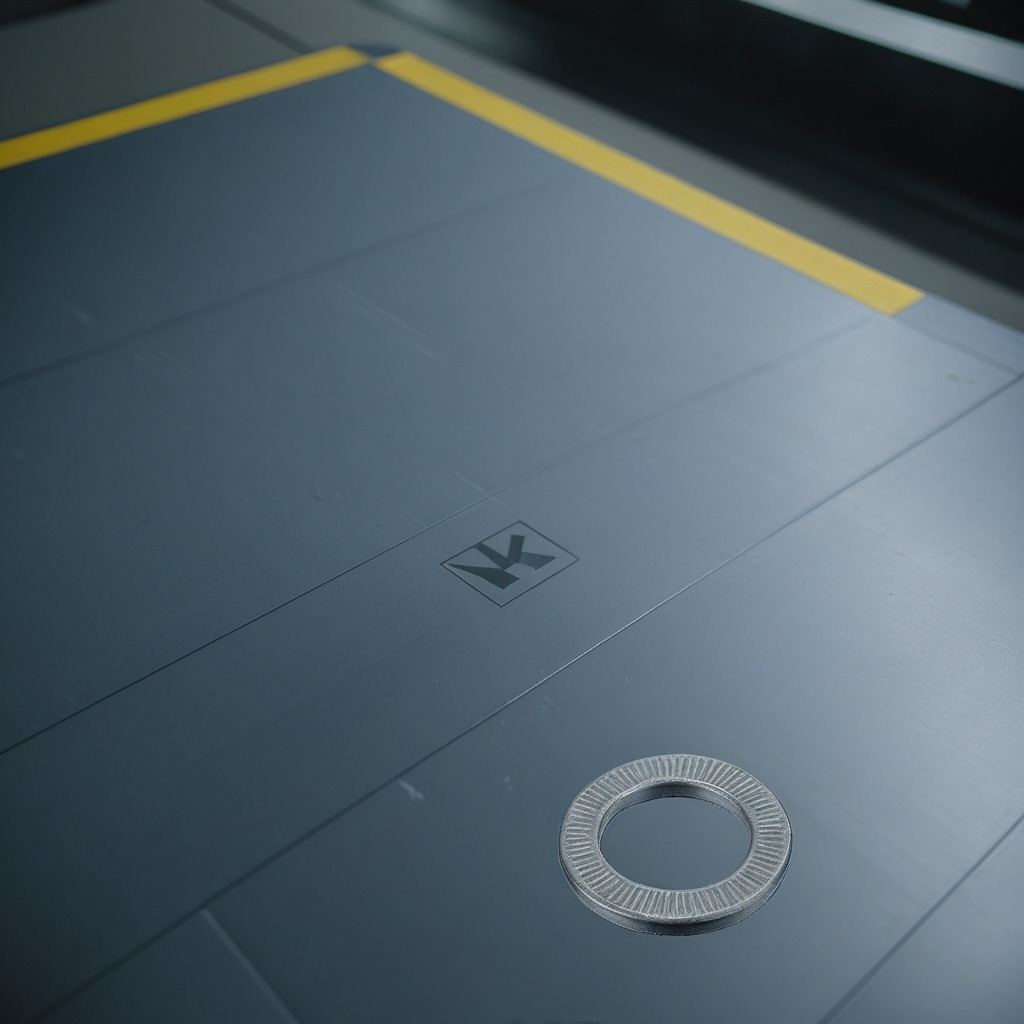
A flat metal washer is lying on the toolbox surface in an airplane hangar workshop.